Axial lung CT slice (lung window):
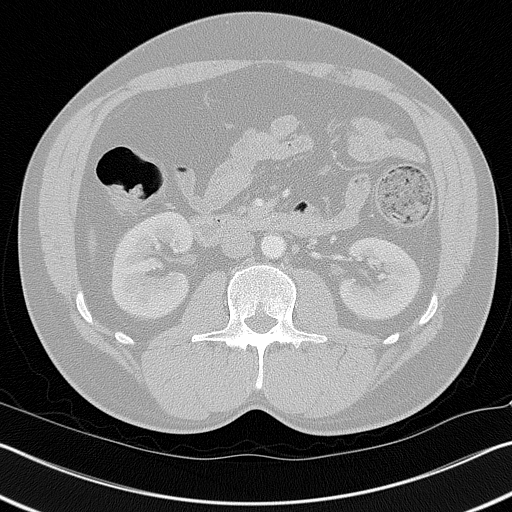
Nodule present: no